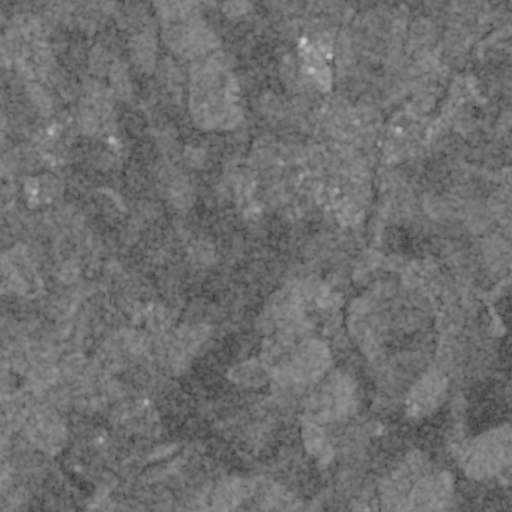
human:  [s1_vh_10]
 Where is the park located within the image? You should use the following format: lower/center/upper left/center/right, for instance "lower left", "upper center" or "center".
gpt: The park is located in the upper right of the image.
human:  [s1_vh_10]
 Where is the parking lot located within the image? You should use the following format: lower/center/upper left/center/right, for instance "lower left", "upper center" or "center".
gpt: The parking lot is located in the upper right of the image.
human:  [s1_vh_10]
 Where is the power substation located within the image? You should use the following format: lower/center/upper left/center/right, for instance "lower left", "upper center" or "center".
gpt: The power substation is located in the center left of the image.
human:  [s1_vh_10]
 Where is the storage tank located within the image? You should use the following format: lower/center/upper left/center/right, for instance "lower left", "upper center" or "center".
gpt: The storage tank is located in the center right of the image.
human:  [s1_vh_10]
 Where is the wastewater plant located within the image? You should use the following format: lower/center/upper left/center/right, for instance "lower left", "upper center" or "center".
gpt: The wastewater plant is located in the upper right of the image.
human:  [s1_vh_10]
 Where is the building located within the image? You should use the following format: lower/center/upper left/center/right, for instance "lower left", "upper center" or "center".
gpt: There is no building in the image.

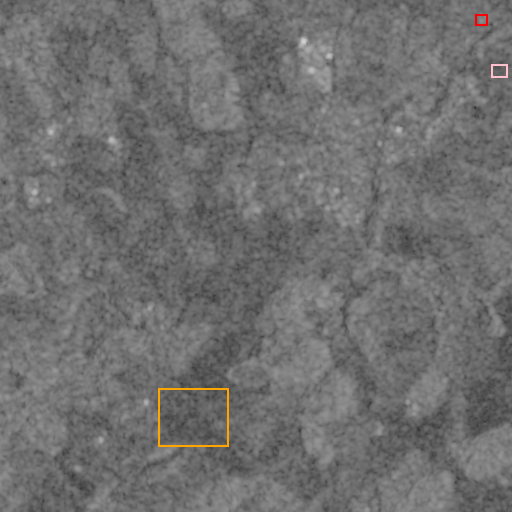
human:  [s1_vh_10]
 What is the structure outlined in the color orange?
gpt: The structure outlined in orange is a crop field.
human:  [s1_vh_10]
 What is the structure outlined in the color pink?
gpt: The structure outlined in pink is a park.
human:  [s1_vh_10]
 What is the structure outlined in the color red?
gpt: The structure outlined in red is a wastewater plant.
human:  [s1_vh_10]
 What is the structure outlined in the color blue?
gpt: There is no blue outline.